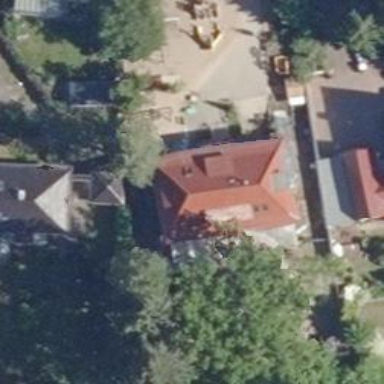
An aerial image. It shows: Kindergarten.